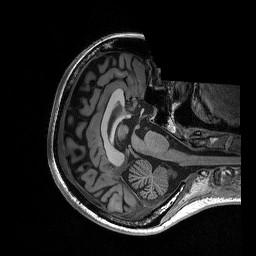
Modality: T1w
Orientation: axial
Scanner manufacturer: siemens
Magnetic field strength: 3 T